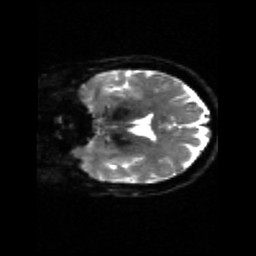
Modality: sbref
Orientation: coronal
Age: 53
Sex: female
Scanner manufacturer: siemens
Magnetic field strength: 3 T
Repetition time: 4.71 s
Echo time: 0.0906 s